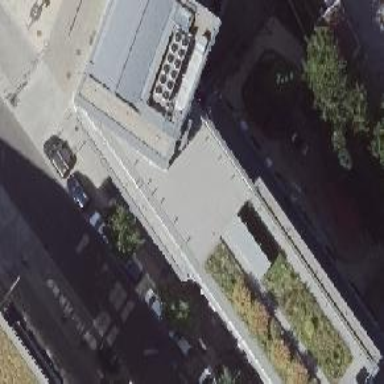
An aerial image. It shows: Office building with flat roof.